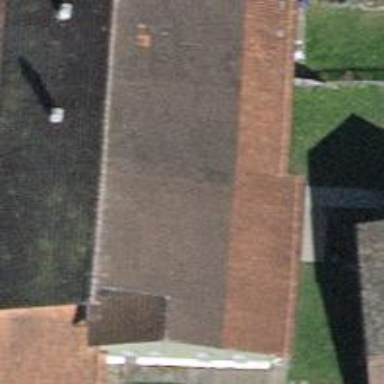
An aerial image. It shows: Building with tile roof.